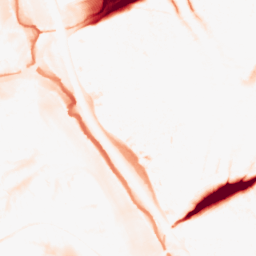
Category: morphological
Decomposition family: tophat
Decomposition parameters: size: 20
mode: black
Upsampling method: bilinear
Upsampling parameters: scale: 2
Upsampling scale: 2